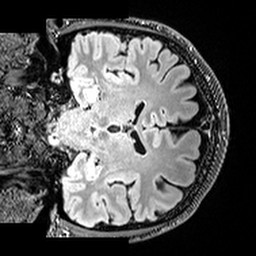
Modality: T2w
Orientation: coronal
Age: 35
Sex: male
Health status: healthy
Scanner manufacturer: siemens
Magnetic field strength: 3 T
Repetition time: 5 s
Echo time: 0.397 s